Question: Here it is my folder project

I would like to read the file book-form.html which is in the directory web of my project and put it in a String.
This is how I call my function 'getFileContent':
'''
String content = getFileContent("web/book-form.html");
'''
And this is the function:
'''
public String getFileContent(String filePath){
String line, content = new String();
try {
File file = new File(filePath);
FileReader fr = new FileReader(file);
BufferedReader br = new BufferedReader(fr);
while((line = br.readLine()) != null){
content += line;
}
br.close();
fr.close();
} catch(IOException e){
System.out.println(e.getMessage());
}
return content;
}
'''
My problem is that netbeans tell me that it cannot find my file book-form.html
Any ideas ?
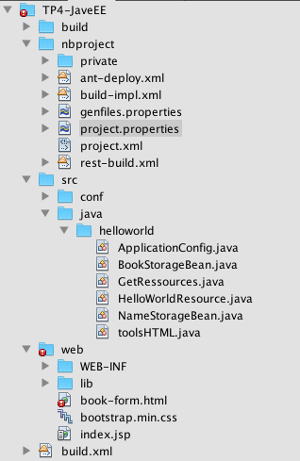
Answer: <URL>
Also you should close stream in a final block or use <URL> if you use jdk 7+